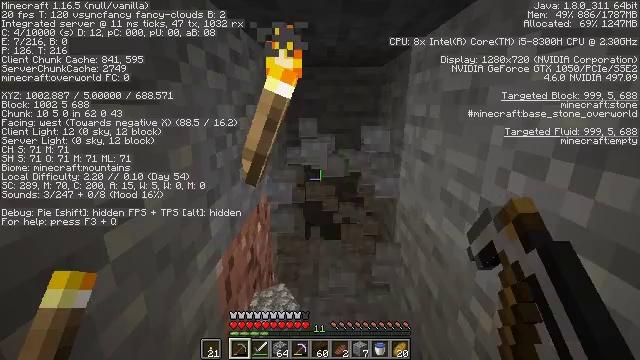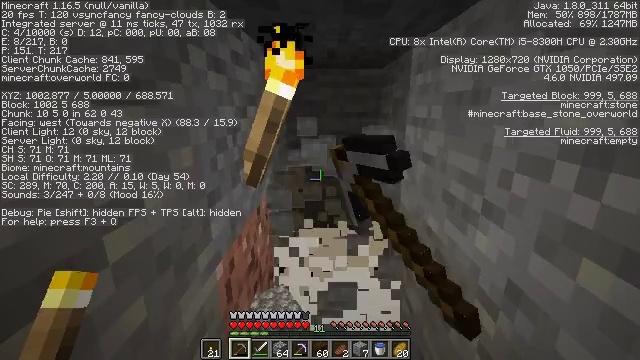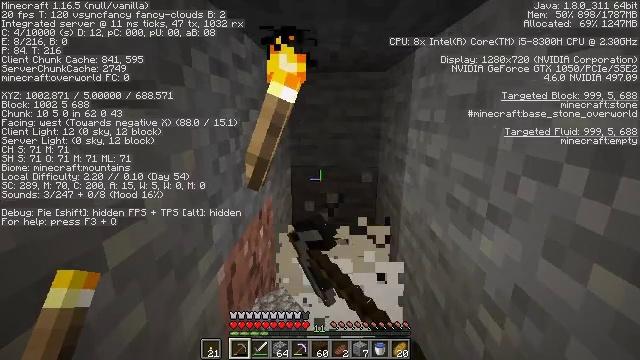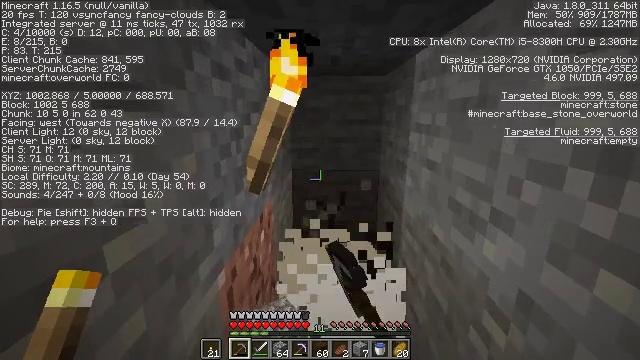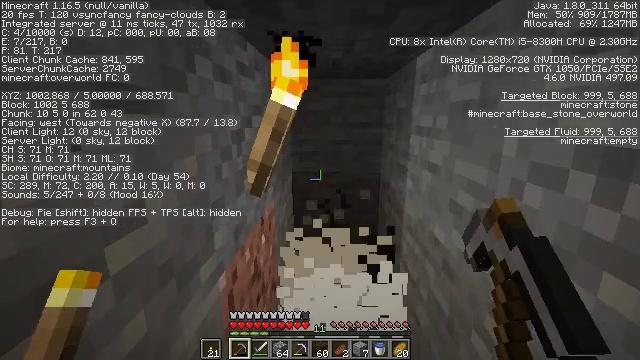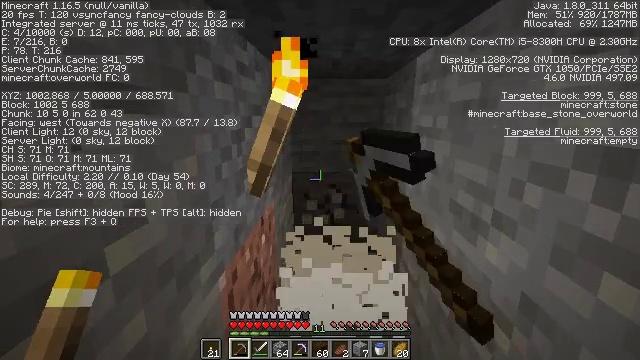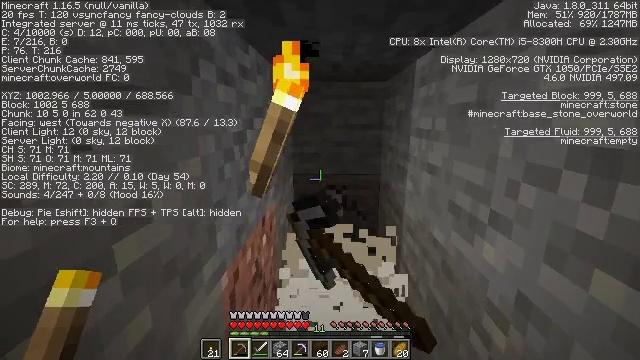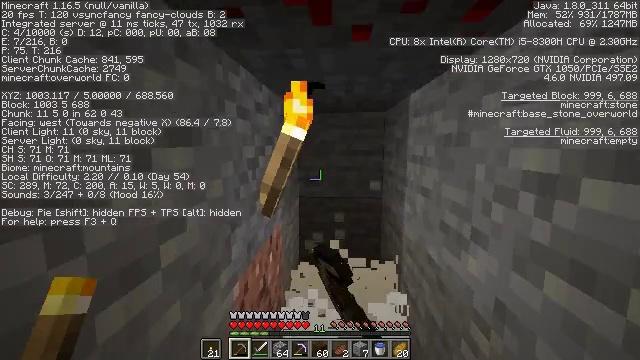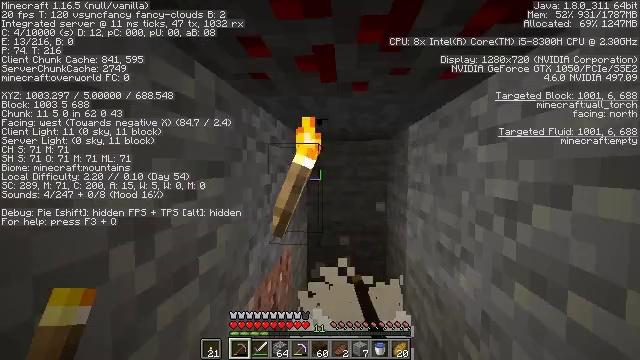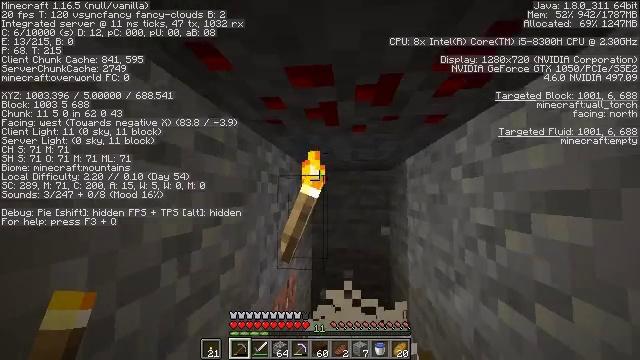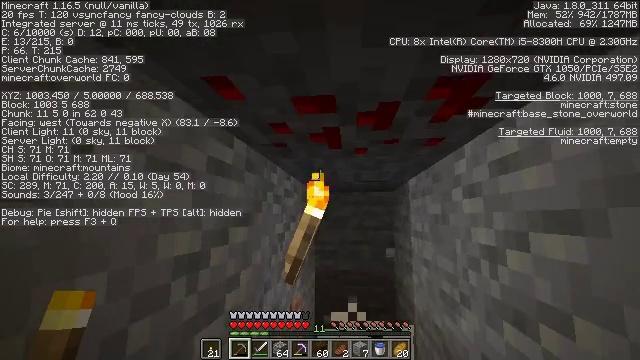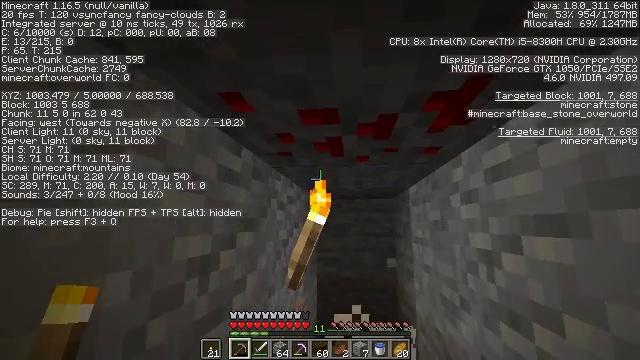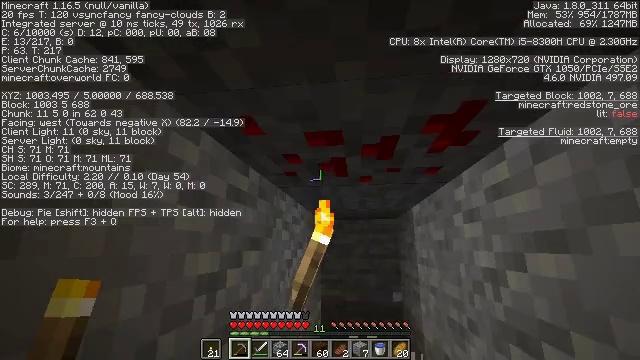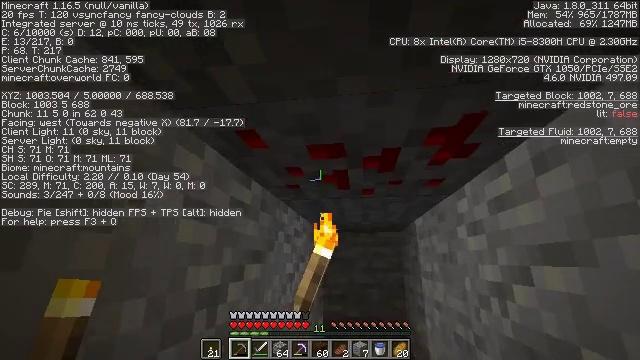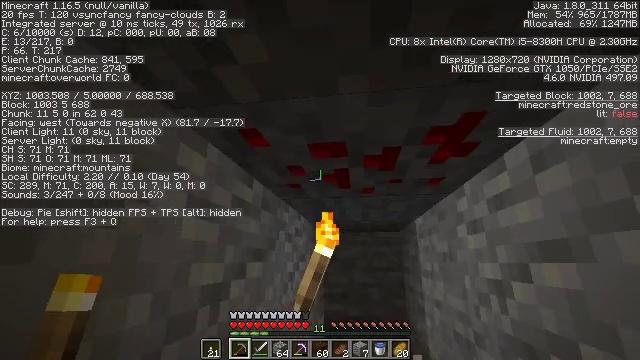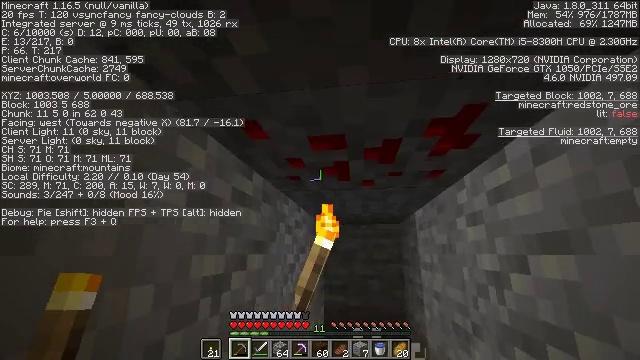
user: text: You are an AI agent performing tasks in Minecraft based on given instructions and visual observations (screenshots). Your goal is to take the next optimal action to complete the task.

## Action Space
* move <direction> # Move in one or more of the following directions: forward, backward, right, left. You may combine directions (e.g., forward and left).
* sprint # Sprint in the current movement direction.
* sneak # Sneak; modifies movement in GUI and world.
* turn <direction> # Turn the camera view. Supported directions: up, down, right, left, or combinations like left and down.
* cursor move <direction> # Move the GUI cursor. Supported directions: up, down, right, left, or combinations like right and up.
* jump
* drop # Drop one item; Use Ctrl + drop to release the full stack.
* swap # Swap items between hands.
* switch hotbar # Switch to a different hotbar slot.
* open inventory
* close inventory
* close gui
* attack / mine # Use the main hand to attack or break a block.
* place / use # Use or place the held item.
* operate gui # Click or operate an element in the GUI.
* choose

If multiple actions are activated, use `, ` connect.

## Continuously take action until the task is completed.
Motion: motion action
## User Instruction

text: Deal with the infested stone carefully.
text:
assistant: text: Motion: attack / mine
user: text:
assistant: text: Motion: attack / mine
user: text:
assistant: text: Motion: attack / mine
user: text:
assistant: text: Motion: attack / mine
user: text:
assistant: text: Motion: attack / mine
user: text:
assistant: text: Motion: move back, attack / mine
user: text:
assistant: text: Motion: move back, turn left and up, attack / mine
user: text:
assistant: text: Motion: move back, turn left and up
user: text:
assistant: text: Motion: turn up
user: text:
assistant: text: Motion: turn up
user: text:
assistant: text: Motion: turn up
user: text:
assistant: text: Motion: turn up
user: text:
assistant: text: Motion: turn up
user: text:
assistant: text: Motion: no_op
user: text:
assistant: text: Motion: turn down
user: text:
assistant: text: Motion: move back, turn down
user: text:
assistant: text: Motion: move back, turn down
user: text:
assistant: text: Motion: move back, turn down
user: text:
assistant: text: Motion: move back
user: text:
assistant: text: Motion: move back
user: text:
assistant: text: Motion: move back
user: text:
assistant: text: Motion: move back
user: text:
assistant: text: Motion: move back
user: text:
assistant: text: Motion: move back
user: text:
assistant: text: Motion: move back
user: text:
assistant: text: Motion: move back
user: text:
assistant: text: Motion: move back
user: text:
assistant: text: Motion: move back
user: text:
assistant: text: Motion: no_op
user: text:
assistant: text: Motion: no_op